Field crop: maize
Growth stage: 1
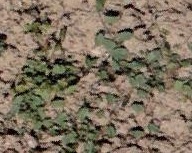
Species: convolvulus